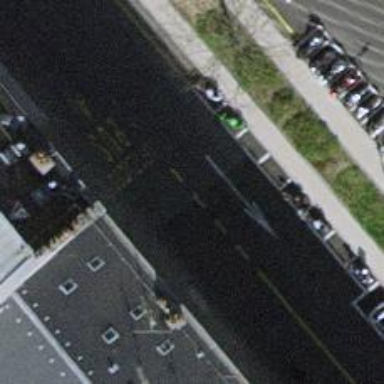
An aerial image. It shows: Asphalt road with bus lane and shared cycle lane.